Chest X-ray. View position: PA
Patient age: 38
Patient sex: F
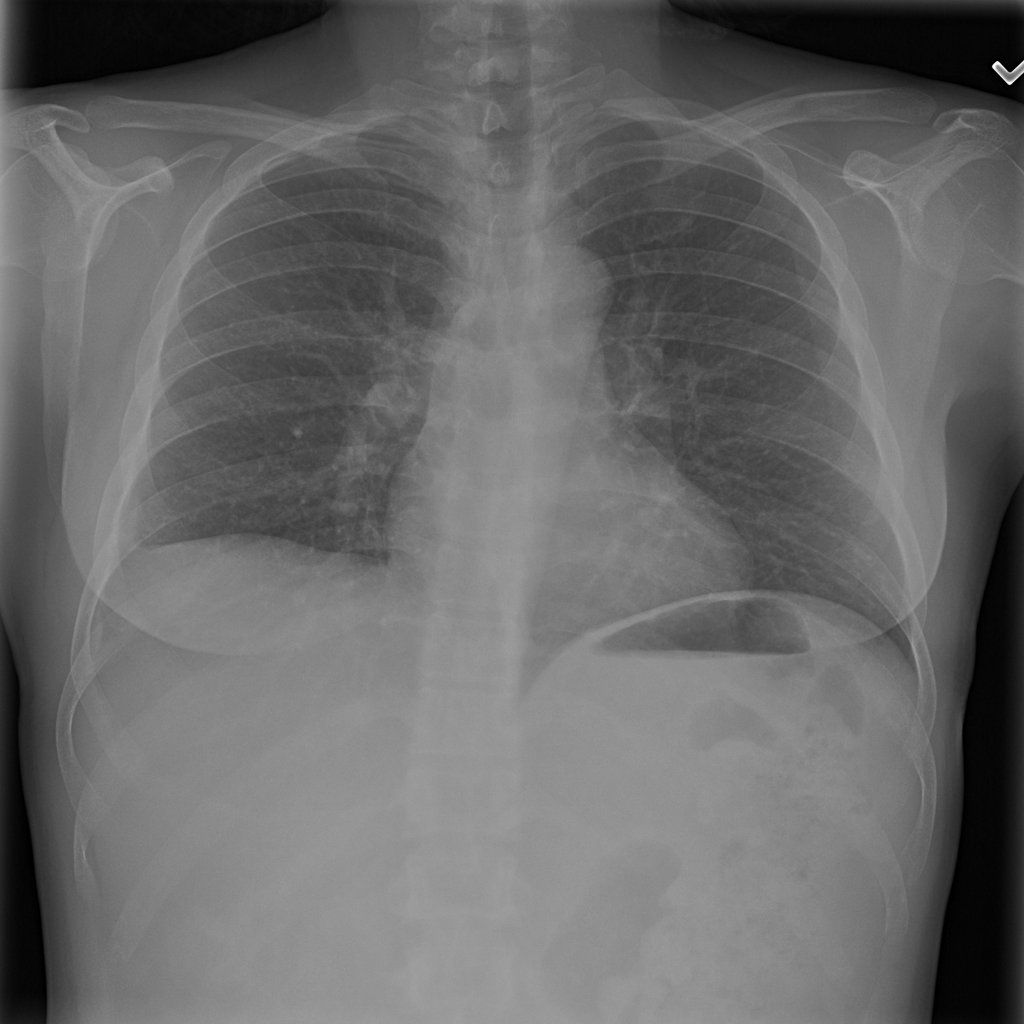
Finding: Pneumothorax